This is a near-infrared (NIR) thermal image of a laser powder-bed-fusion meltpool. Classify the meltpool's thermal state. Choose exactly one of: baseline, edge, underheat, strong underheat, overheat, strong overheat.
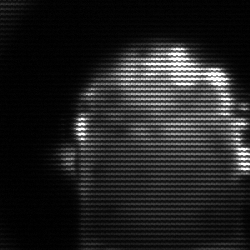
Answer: baseline